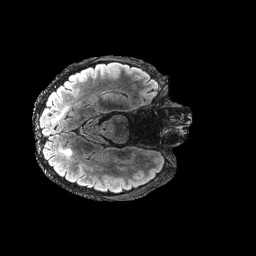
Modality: FLAIR
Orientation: axial
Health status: ill
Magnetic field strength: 3 T